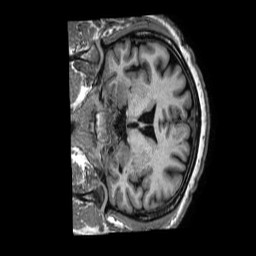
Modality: T1w
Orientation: coronal
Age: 44
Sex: male
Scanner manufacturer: philips
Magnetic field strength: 1.5 T
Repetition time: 0.007275 s
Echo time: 0.003323 s